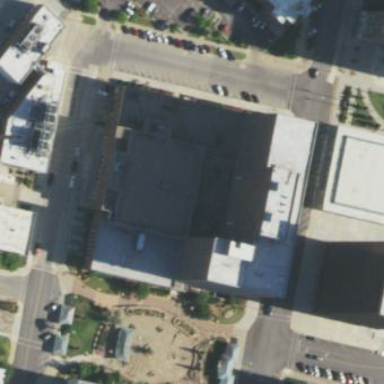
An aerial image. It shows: Building.